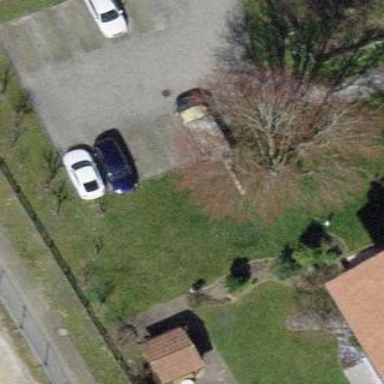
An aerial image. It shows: Parking area with surface.